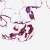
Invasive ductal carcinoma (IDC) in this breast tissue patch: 0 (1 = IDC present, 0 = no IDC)